Question: ## Example
So the below template gets loaded as the content for a modal. I can read the scope I've set, but I can't understand how I've not bound the '<pagination>' to 'totalItems'.

### Template.html
'''
<div class="modal-header">
<h3 class="modal-title">{{$parent.helpName}}</h3>
</div>
<div class="modal-body">
Page {{currentPage }} of {{totalItems}}
<pagination boundary-links="true" total-items="totalItems" ng-model="currentPage" class="pagination-sm" previous-text="&lsaquo;" next-text="&rsaquo;" first-text="&laquo;" last-text="&raquo;"></pagination>
<div data-ng-show="page.pageNumber == currentPage" data-ng-repeat="page in $parent.helpPages">
<ul tabset typeof="pills">
<li tab data-ng-repeat="subPage in page.pills" data-heading="{{subPage.tabTitle}}">
<div class="panel panel-default">
<div class="panel-body" style="overflow:auto;" data-ng-bind-html="subPage.pillDiv">
</div>
</div>
</li>
</ul>
</div>
</div>
'''
### Controller.js
'''
app.directive('myDirective', function factory (){
return {
restrict: 'A', // IE8 doesn't support 'custom tags'
template:'<a ng-hide="!overlayName" class="btn btn-primary" ng-click="showHelp(overlayName)">Need Help <i class="fa fa-question-circle"></i></a>',
controller: function overlayCtrl ($scope, $modal, data) {
// [A] overlay control properties
$scope.helpModal = null;
$scope.overlayName = __hasOverlay($scope.$parent.step.shortDesc); // Right now, look up the overlay by the shortDesc
if ($scope.overlayName) $scope.overlayName = $scope.overlayName.help;
// [B] overlay control methods
$scope.showHelp = function (name) {
data.getHelpOverlay(name).then(function (helpContent) {
$scope.helpPages = helpContent;
$scope.helpName = name;
$scope.helpModal = $modal.open({
scope:$scope, controller:function ($scope, $sce) {
// the scope I'd expect <pagination>'s model to bound on
$scope.currentPage = 1;
$scope.totalItems = $scope.$parent.helpPages.length;
// other code...
},
templateUrl:'app/steps/templates/helpOverlay.html',
size:'lg'
});
});
}
}
};
});
'''
## What gives?!
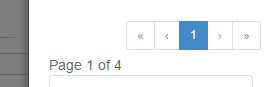
Answer: I think you misunderstood that total-items is the total pages to be displayed in the pagination control. The total-items is the total number of items in pages. (Guess I should have looked at your question more carefully, but the issue is not that you can't access totalItems, it's that the pagination is showing only one page when you expected it to show 4).
The default value for items-per-page is 10. Therefore, if you only pass in 4 items, it's only going to show 1 page.
## Plunker
'''
<pagination boundary-links="true" total-items="totalItems" ng-model="currentPage" class="pagination-sm" previous-text="&lsaquo;" next-text="&rsaquo;" first-text="&laquo;" last-text="&raquo;" items-per-page="1"></pagination>
'''